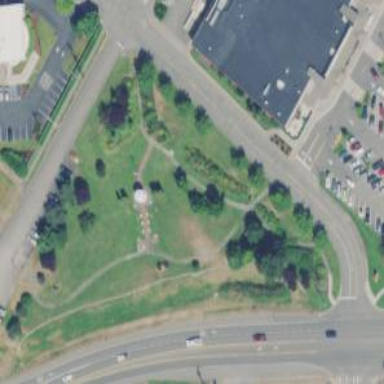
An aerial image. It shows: Memorial site with historic significance.